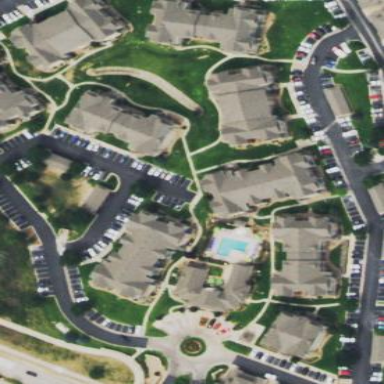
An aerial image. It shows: Residential area with apartments.